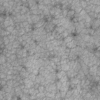
Label: not_dusty